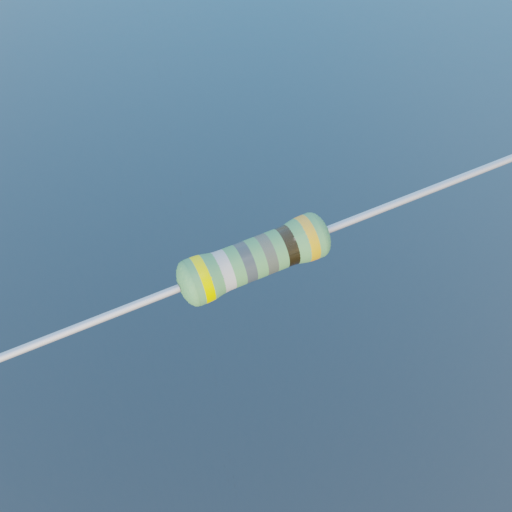
Resistor colour bands (in order): yellow, silver, gray, gray, black, gold